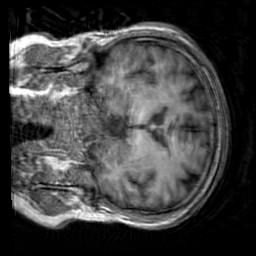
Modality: T1w
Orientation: coronal
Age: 33
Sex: male
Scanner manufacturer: siemens
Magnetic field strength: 3 T
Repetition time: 2.3 s
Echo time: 0.00303 s